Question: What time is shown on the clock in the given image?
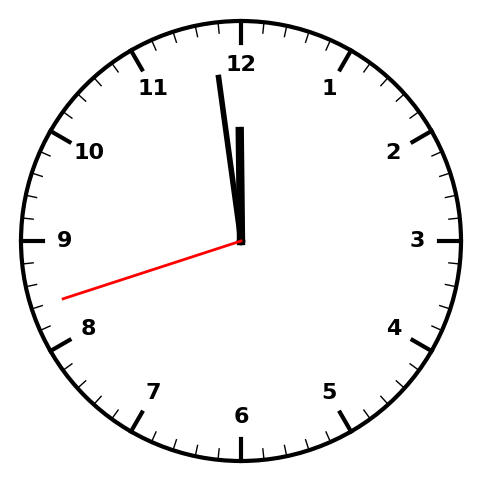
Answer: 11:58:42